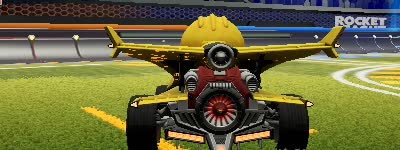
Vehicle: aftershock